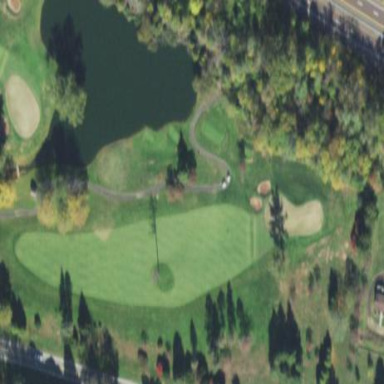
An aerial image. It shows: Rough grassy area used for golf.